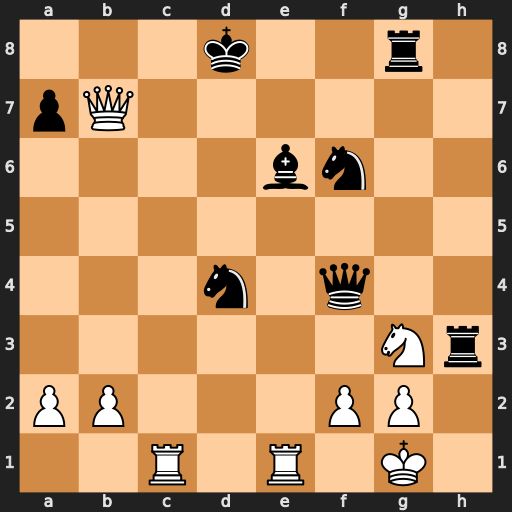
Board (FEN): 3k2r1/pQ6/4bn2/8/3n1q2/6Nr/PP3PP1/2R1R1K1
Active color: w
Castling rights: -
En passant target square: -
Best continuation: Rc8+ Bxc8 Qe7#